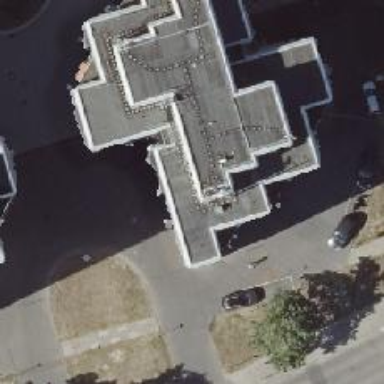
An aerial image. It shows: Restaurant.